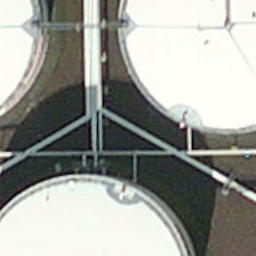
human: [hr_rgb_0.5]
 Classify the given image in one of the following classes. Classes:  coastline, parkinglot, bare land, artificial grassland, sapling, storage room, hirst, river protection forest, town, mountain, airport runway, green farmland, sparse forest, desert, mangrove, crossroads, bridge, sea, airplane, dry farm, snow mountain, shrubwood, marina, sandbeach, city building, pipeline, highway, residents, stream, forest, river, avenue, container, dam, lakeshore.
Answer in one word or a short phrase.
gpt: storage room